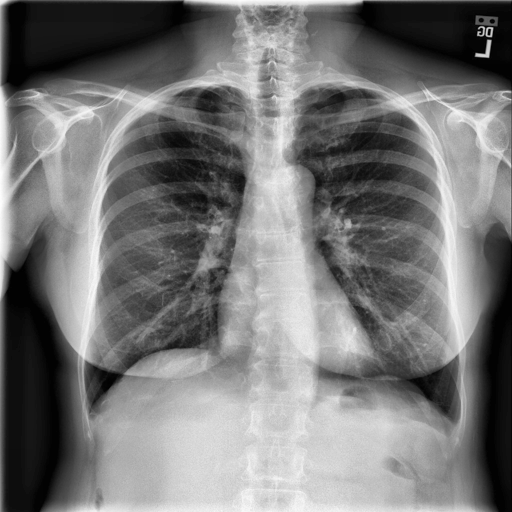
Finding: NORMAL